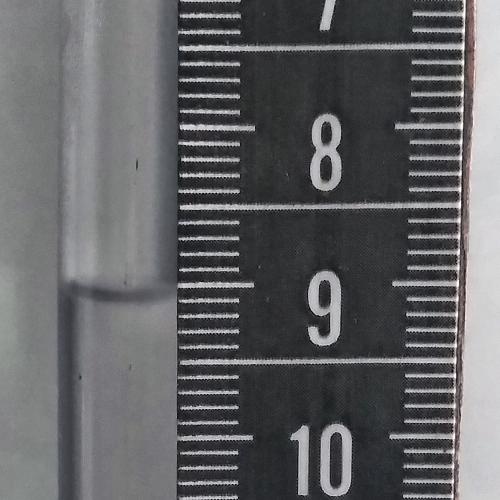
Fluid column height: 9.1 cm